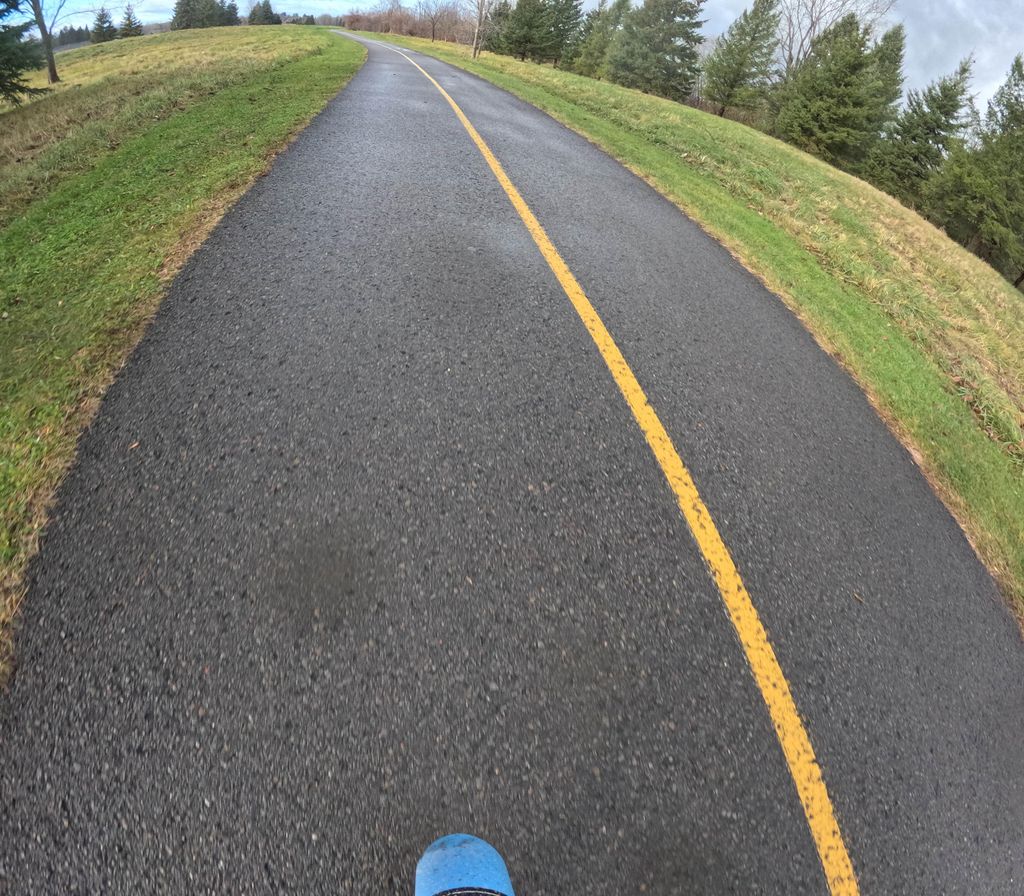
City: ottawa-gatineau